Question: My problem is that when I use setResizable(false) one white border is shown on my scene.
When I don't set it false works fine, but I need to set it false.
Code:
'''
Scene scene = new Scene(new StackPane());
LoginManager loginManager = new LoginManager(scene);
loginManager.showLoginScreen();
primaryStage.setResizable(false);
primaryStage.setScene(scene);
primaryStage.show();
'''
My ImageView is inside of my AnchorPane
'''
<AnchorPane id="AnchorPane" maxHeight="-Infinity" maxWidth="-Infinity" minHeight="-Infinity" minWidth="-Infinity" prefHeight="600.0" prefWidth="900.0" xmlns:fx="http://javafx.com/fxml" fx:controller="br.com.facilit.target.app.desktop.view.MainViewController">
<children>
<ImageView id="background" fitHeight="600.0" fitWidth="900.0" pickOnBounds="true">

<Image url="@../images/background.jpg" preserveRatio="true" smooth="true" />

'''

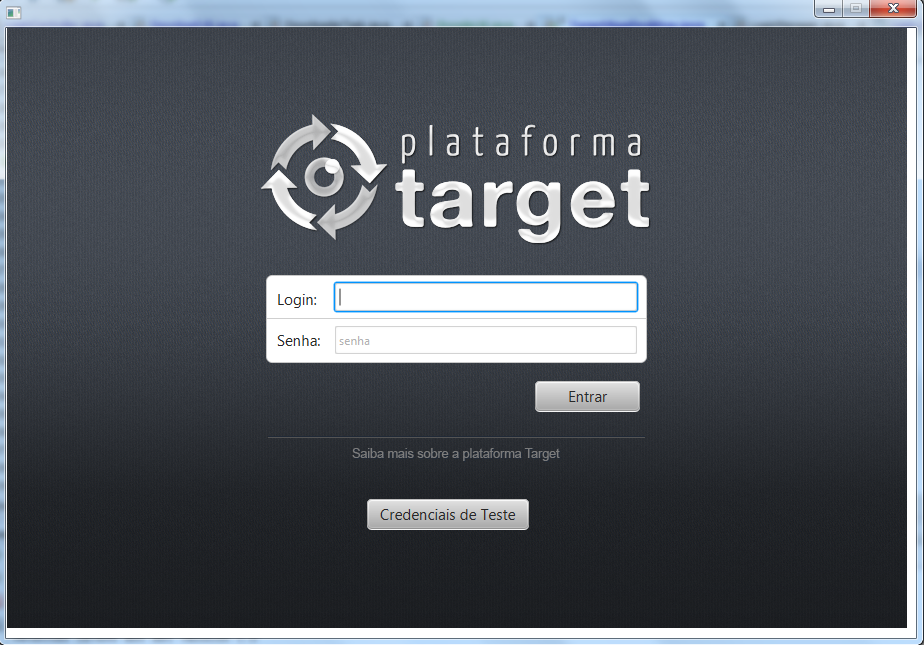
Answer: I had the same issue, I resolved in this way:
'''
primaryStage.setScene(scene);
primaryStage.setWidth(900);
primaryStage.setHeight(600);
primaryStage.setResizable(false);
primaryStage.show();
'''
You have to set the scene setting the resizable property and set the width/height manually. This has solved my problem.